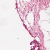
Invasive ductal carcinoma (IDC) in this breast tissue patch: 0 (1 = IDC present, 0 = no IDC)